Question: I am writing a small program in java which will draw a path on an image. To do so, I have the following code
'''
while(!path.isEmpty())
{
Position p = path.poll();
image.setRGB(p.getX(),p.getY(),Color.red.getRGB());
}
'''
Where path is a Queue of objects which old the X and Y coordinates and image is a standard BufferedImage (from ImageIO.read). This code is just meant to draw a red pixel on every pixel of the image that does is in the queue. Instead of Red though, when I write this image to file I get a gray color.

The return value of Color.red.getRGB is 0xFFFF0000. When I do a getRGB on the pixel after I set it to red, I get back 0xFF7F7F7F.
I am relatively new to Java and have no idea why this is happening. Any help would be greatly appreciated.
If it makes a difference, the image is from a .bmp file.
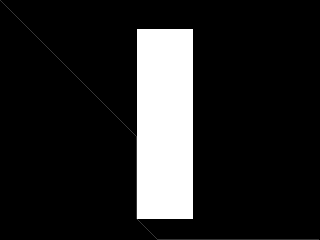
Answer: It could be that you're using a BufferedImage that's a grayscale type, or a type that maps those sRGB values to a gray color.
Generally, you have one of two possibilities:
1. If you're initializing BufferedImage explicitly, check out either the imageType or the ColorModel arguments, depending on the constructor you're using.
2. If you're initializing the image object through some factory method or otherwise indirectly, check out the value of the getType() method. The values are listed in the JavaDoc . If that's a "correct" value (one of the RGB types), check out the return of getColorModel().
Since you're loading the image from a .bmp file, the 2nd one is probably your case.
For info about color value conversion issues, see <URL>.
Generally, if you just want to learn about image handling in Java, I would suggest to use the second BufferedImage constructor with *TYPE_INT_ARGB* as the type for starters, and expand your code from that. From what I remember of my early Java days, learning image loading can be a bit tricky :).
Also, you might want to read the <URL>. It's a quite good introduction to the topic.